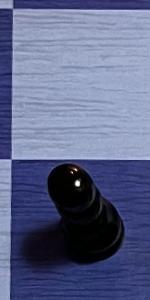
Label: Pawn_Black